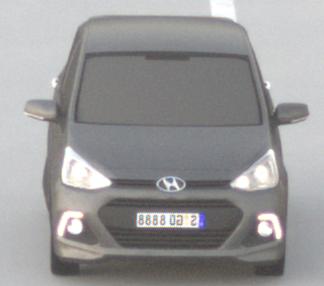
Make: Hyundai
Model: i10
Detailed model: Gen. 2
Model produced from: 2013
Model produced until: 2019
Doors: 5
Color: gray
Road condition: dry road
Daytime: sunrise or sunset
Contrast: low contrast